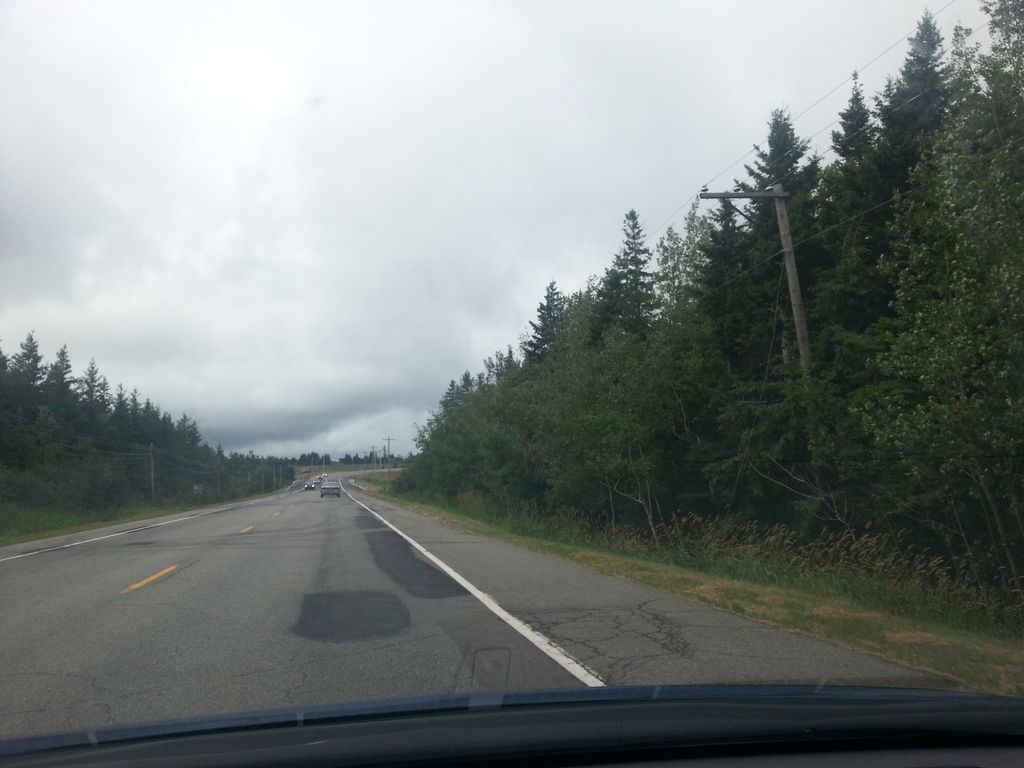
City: charlottetown